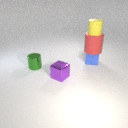
small blue rubber cube behind small green metal cylinder